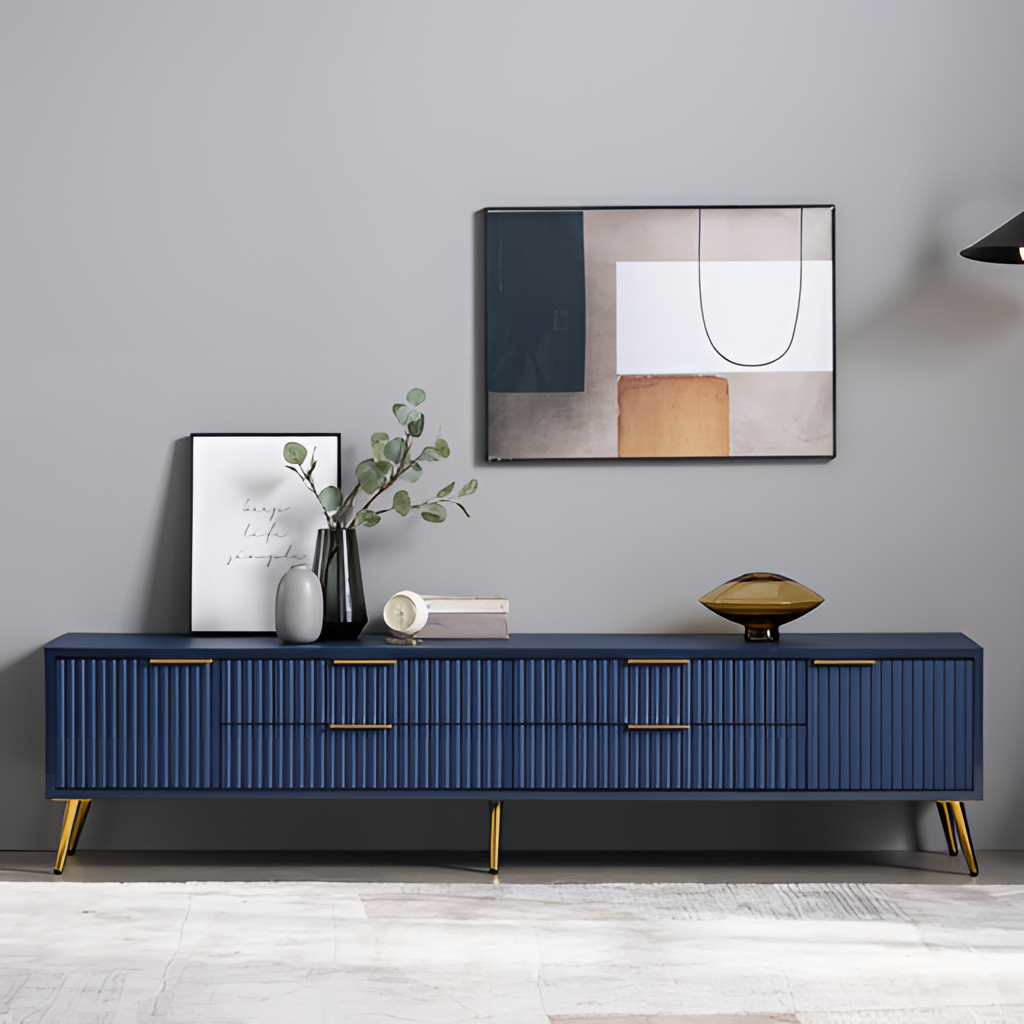
living room, lacquer sideboard, beige tile flooring, with large square pattern, paint wallpaper, with solid pattern, contemporary